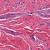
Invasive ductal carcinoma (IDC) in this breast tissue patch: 0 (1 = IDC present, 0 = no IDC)